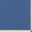
Piece: xx